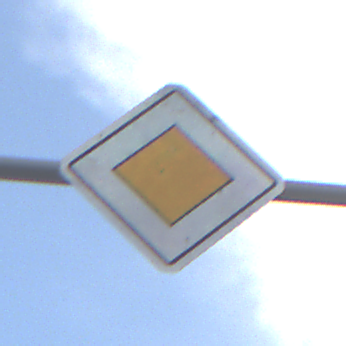
Verkehrszeichen: Vorfahrtsstrasse
Umgebung: Outdoor, RoadRail
Tageszeit: MorningAfternoon
Wetter: PartlyCloudy
Licht: Natural
Jahreszeit: NotSpecified
Kontrast: LowContrast